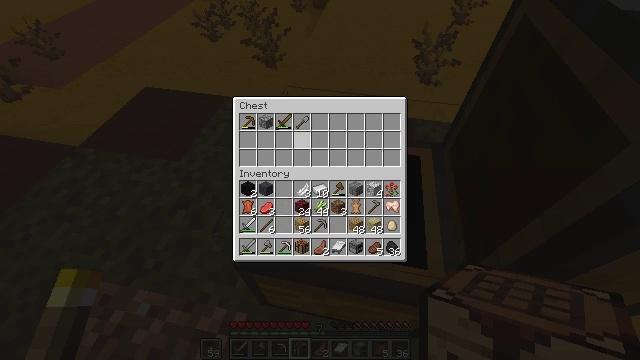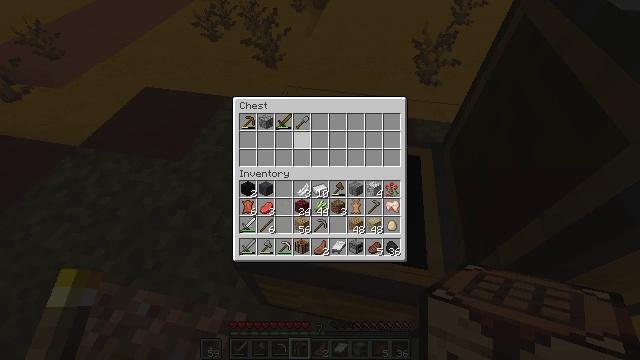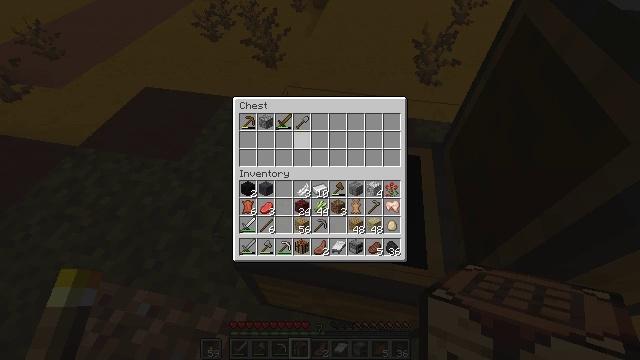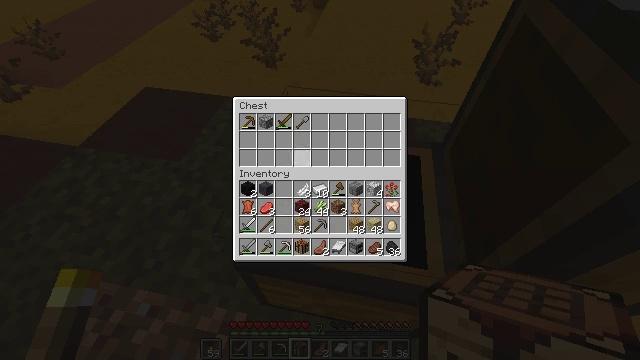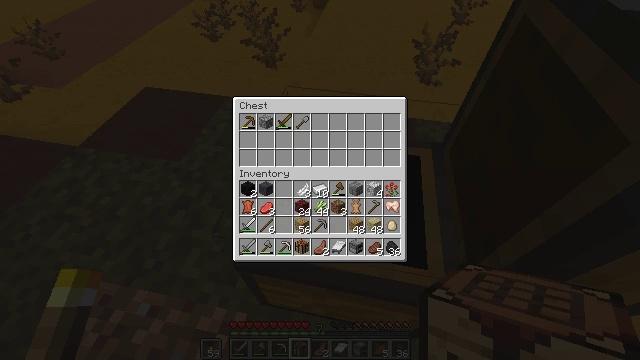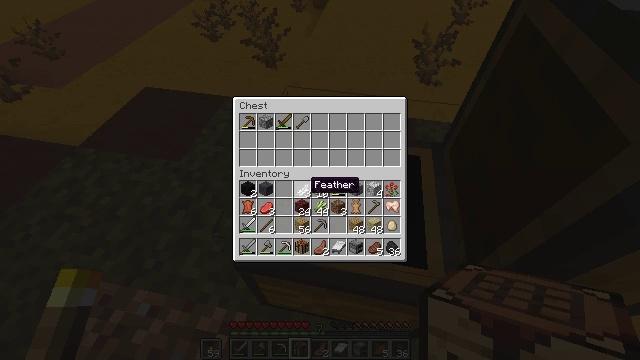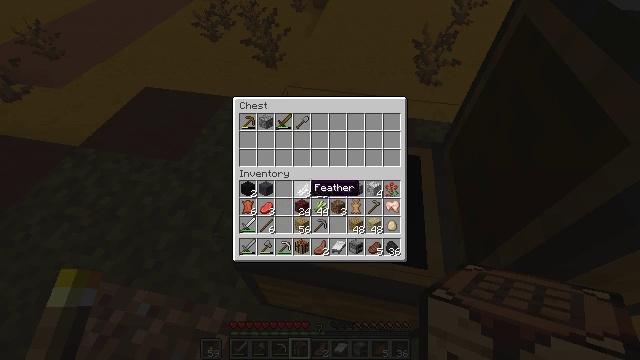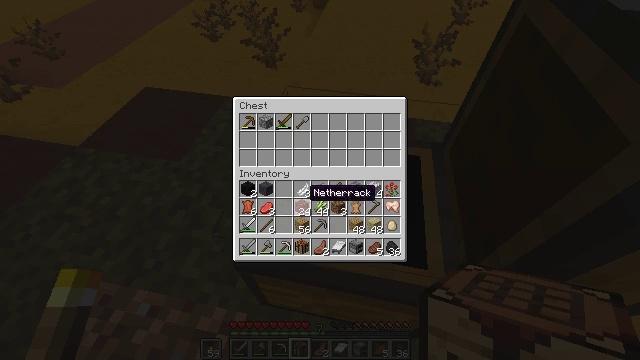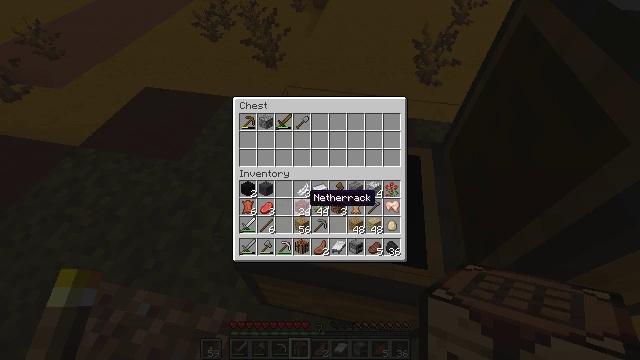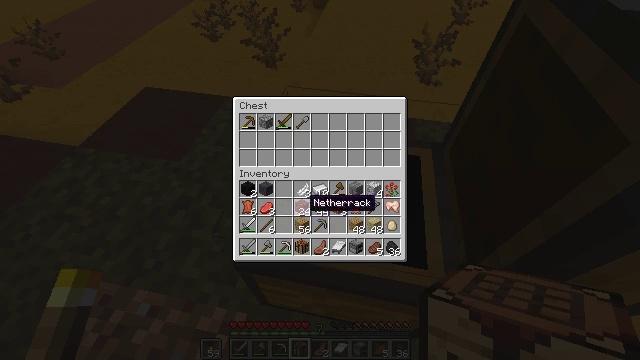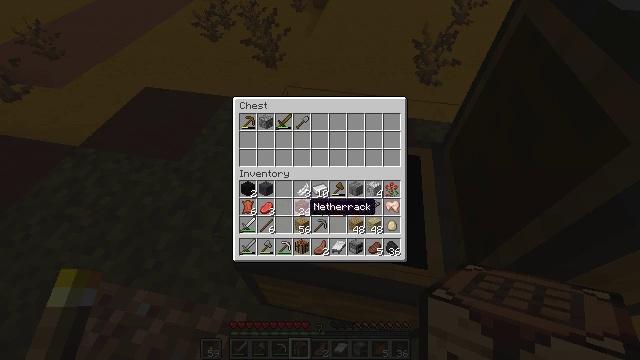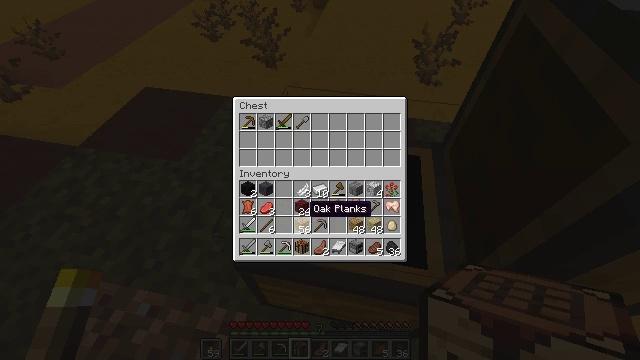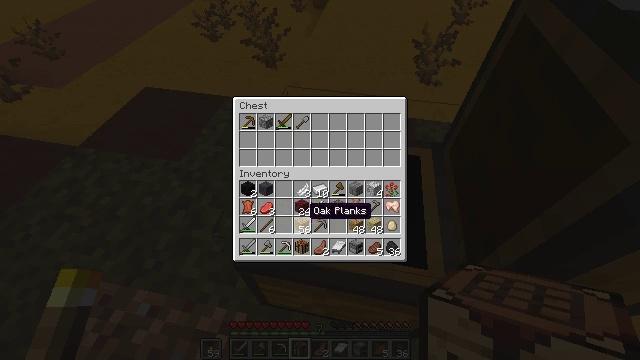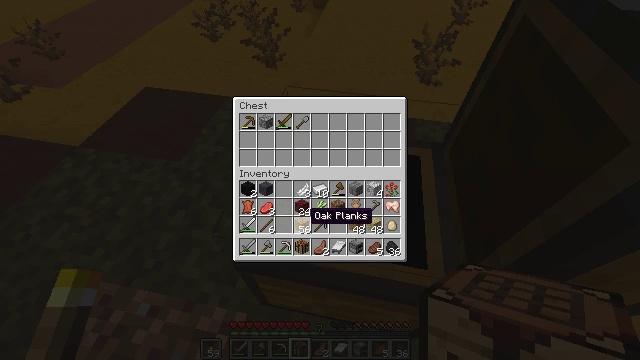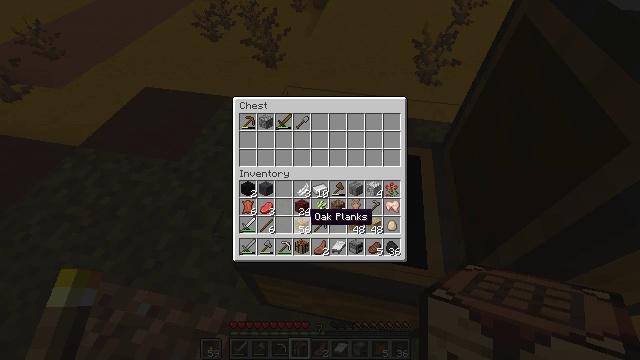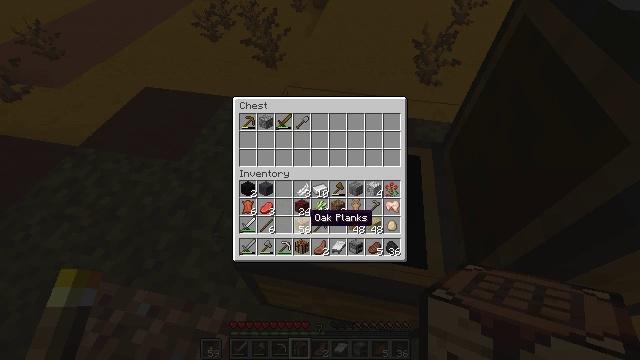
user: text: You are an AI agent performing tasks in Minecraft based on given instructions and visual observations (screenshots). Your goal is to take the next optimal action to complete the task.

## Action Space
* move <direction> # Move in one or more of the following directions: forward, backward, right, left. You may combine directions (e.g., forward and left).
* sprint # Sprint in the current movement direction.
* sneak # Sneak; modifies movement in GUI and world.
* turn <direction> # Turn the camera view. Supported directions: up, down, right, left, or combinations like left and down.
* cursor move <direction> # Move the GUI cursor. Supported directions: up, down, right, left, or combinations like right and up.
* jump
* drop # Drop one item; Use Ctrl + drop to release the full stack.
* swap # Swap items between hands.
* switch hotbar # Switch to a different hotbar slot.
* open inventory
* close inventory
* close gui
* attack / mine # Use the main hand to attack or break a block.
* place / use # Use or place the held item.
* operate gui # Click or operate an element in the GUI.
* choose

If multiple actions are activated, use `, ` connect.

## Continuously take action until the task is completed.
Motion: motion action
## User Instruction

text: Use a pickaxe to mine brown terracotta.
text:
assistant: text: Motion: no_op
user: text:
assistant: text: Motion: cursor move down
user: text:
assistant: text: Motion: cursor move down
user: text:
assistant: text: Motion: cursor move down
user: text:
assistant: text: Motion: cursor move down
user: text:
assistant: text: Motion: no_op
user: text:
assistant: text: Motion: no_op
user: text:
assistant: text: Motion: no_op
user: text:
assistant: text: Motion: no_op
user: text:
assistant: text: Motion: no_op
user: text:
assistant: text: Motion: no_op
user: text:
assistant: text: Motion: no_op
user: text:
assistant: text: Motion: no_op
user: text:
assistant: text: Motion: no_op
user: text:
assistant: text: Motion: no_op
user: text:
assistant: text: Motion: no_op
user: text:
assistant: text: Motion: no_op
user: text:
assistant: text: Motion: no_op
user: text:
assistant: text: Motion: no_op
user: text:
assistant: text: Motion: no_op
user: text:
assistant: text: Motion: no_op
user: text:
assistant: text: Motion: no_op
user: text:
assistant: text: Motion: no_op
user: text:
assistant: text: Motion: no_op
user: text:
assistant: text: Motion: no_op
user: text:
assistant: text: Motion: no_op
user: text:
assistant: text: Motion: no_op
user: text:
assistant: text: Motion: no_op
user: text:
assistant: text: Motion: no_op
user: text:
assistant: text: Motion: no_op